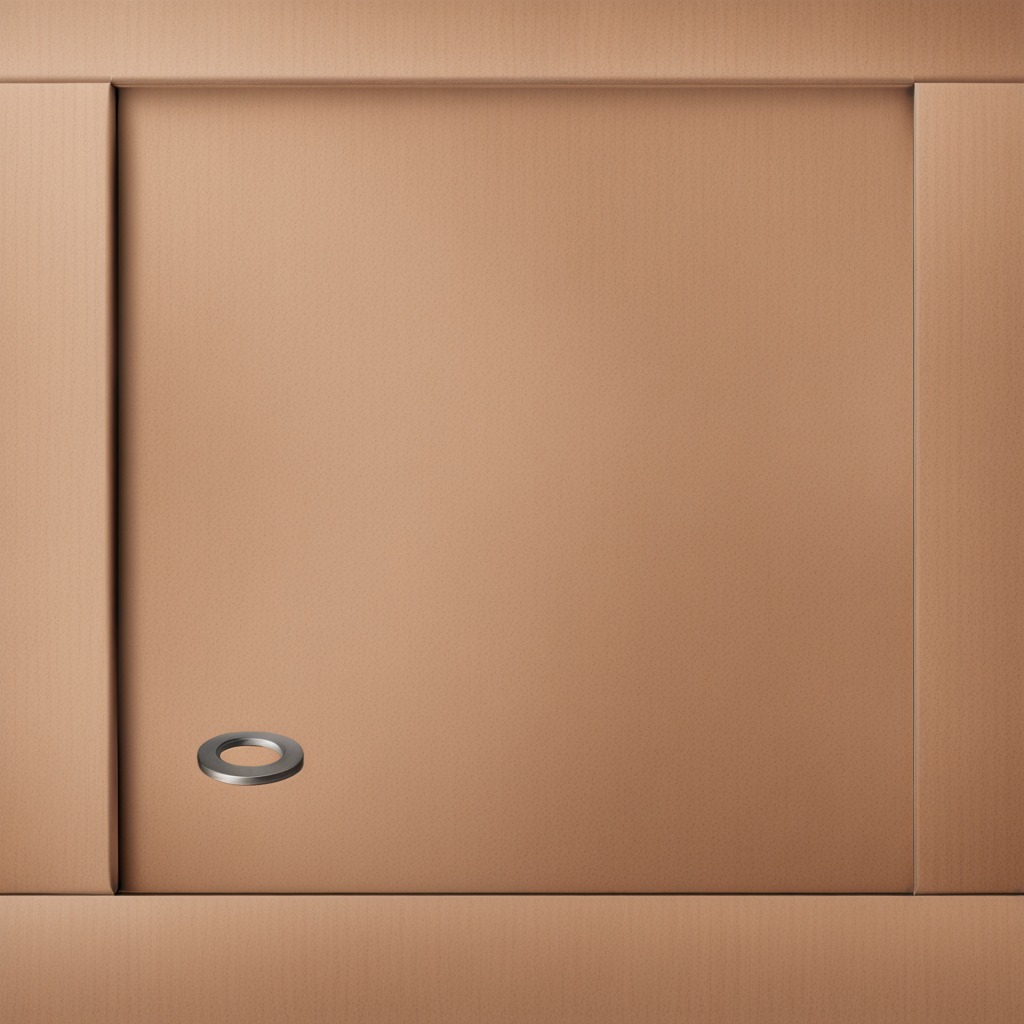
A flat metal washer lying on the cardboard box surface in an outdoor workshop during daytime bright natural light soft shadows slightly creased but